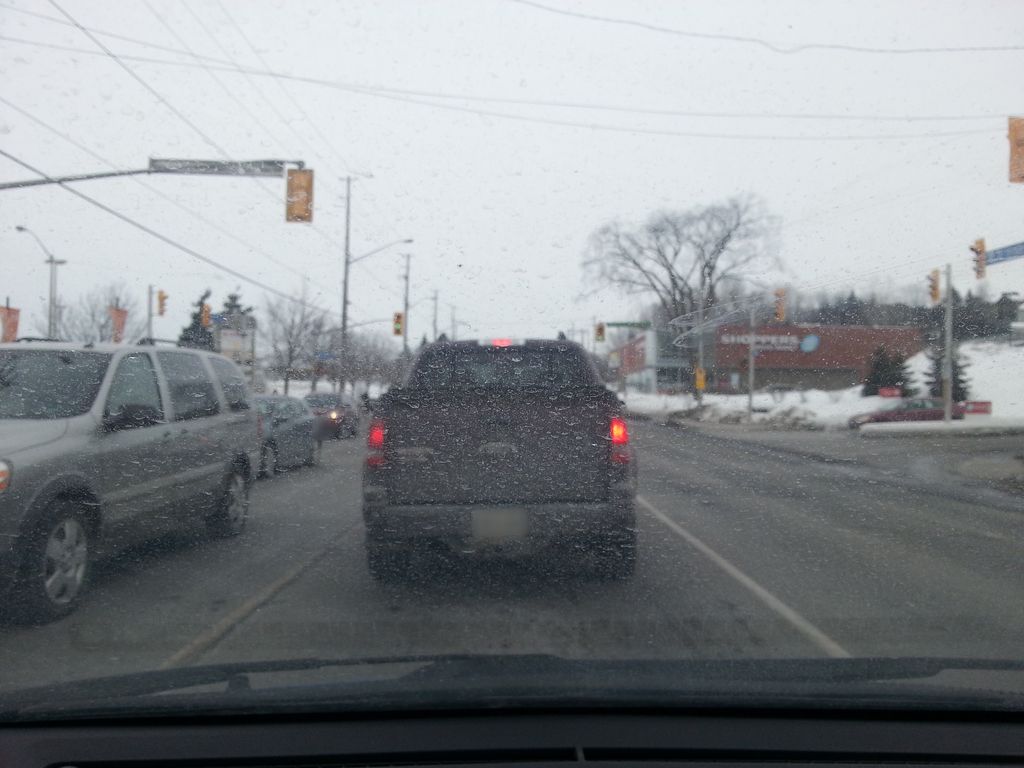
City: ottawa-gatineau